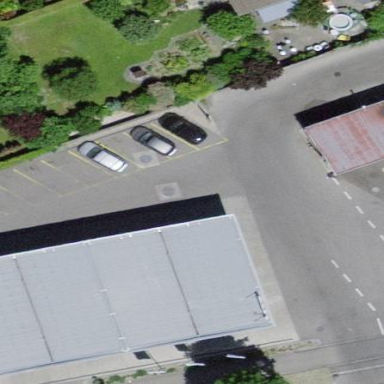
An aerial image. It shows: View of roof of building.